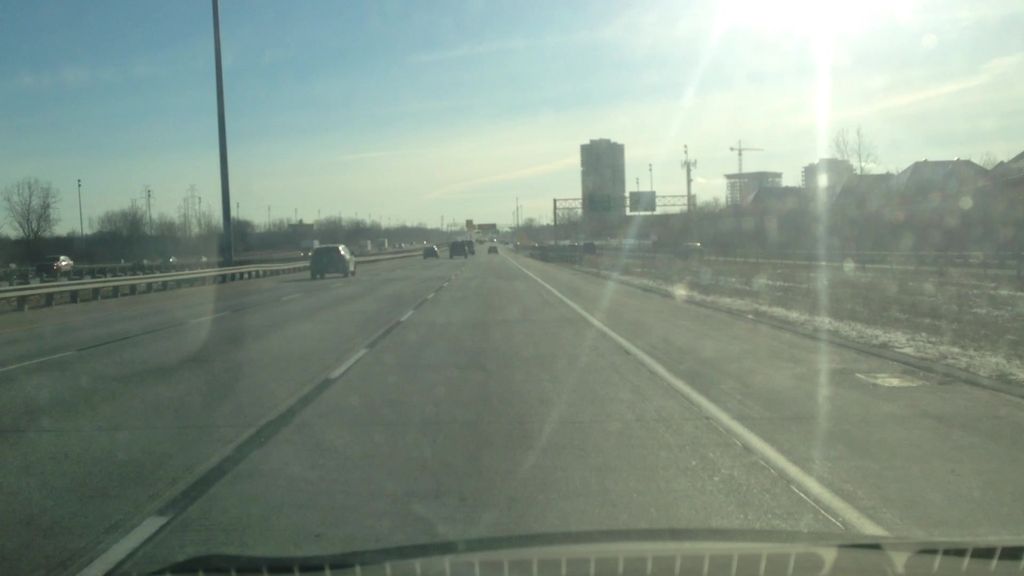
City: montreal